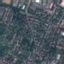
Label: Residential